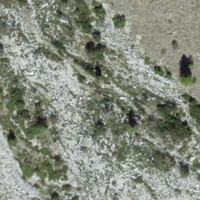
EUNIS habitat code: 31
Species observed at this site:
Linaria cannabina